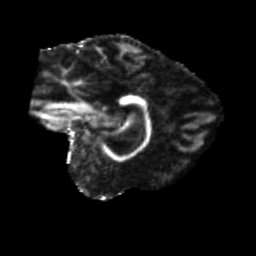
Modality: FA
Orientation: sagittal
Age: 66
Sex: female
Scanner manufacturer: siemens
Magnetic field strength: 3 T
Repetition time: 5.25 s
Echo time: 0.08 s